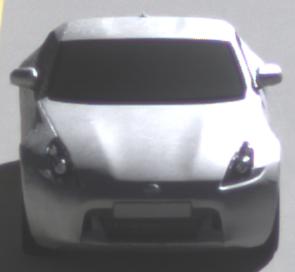
Make: Nissan
Model: 370Z Coupé
Detailed model: 370Z (Z34) Coupé
Model produced from: 2009/12
Model produced until: 2013/03
Doors: 3
Color: white
Road condition: dry road
Daytime: morning or afternoon
Contrast: high contrast